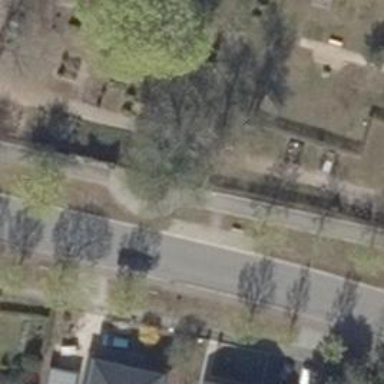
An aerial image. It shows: Sidewalk along the footway.